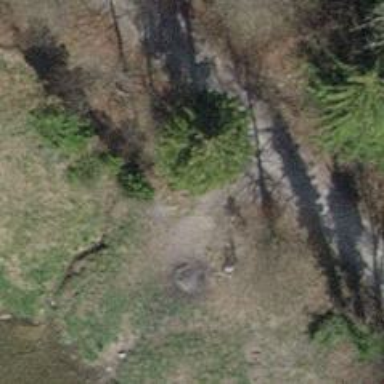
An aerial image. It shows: Brown bench in the vicinity.